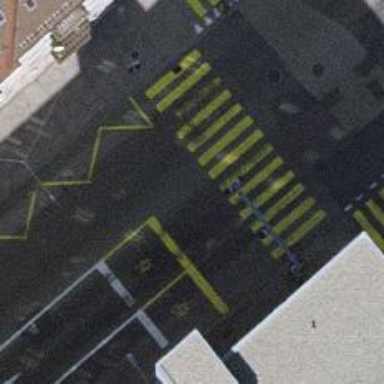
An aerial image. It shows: Road with traffic signals.